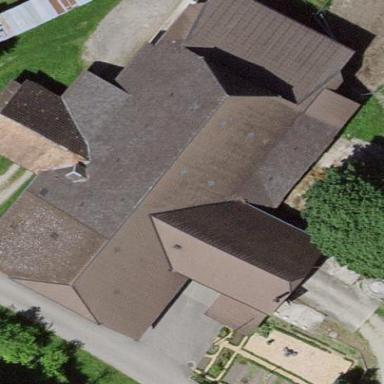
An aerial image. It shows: Farm building.